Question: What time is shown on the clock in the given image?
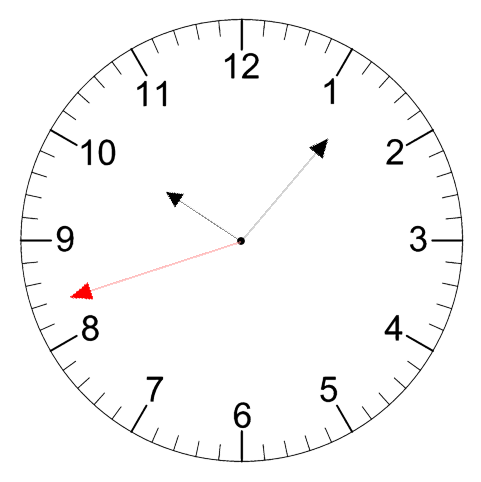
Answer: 10:06:42